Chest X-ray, PA view. Patient: 19 years old, sex F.
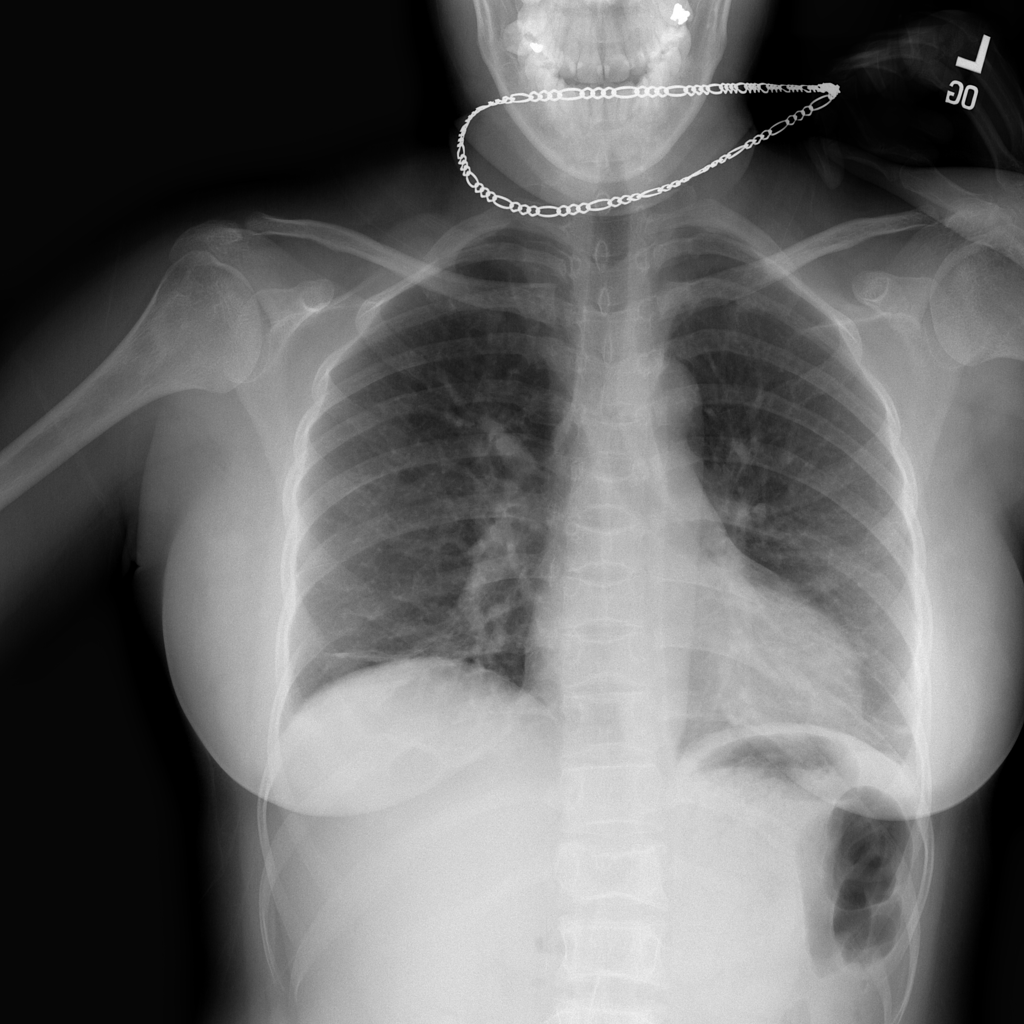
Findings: Atelectasis